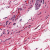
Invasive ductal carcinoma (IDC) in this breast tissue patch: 0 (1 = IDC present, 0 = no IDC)